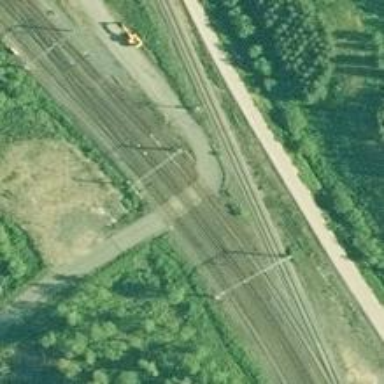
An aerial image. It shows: Railway track with continuous electrified contact lines.